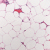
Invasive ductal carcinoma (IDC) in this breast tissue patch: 0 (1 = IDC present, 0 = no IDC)